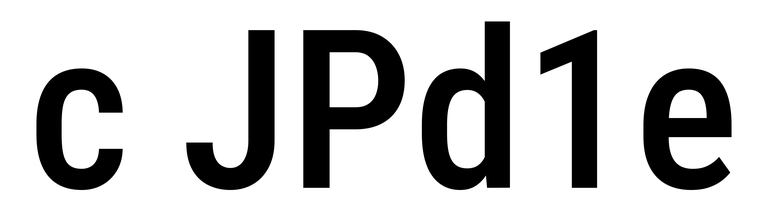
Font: Roboto_Condensed_Medium